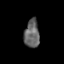
Tissue: skin
Cell type: Epithelial cells
Senescence score: 0.2596
Nuclear area (px): 418
Mean DAPI intensity: 100.091